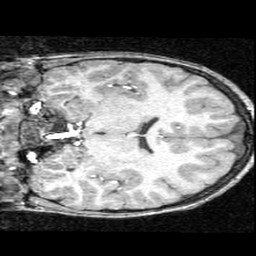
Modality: T1w
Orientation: coronal
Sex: male
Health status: ill
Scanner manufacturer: ge
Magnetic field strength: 1.5 T
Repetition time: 21 s
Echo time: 0.008 s